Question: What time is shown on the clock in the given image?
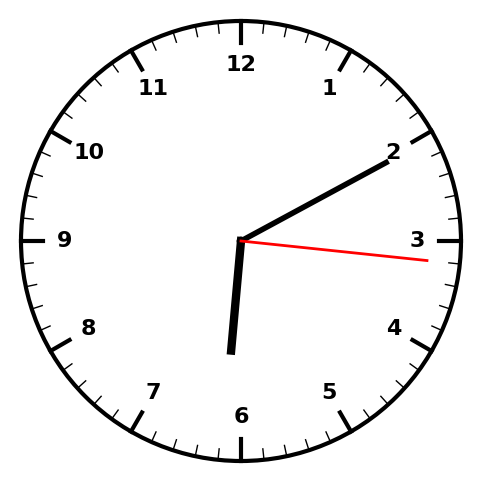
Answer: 06:10:16